Question: I am trying to do like : I have one imageView with image and I add another Image view of same dimensions with light Text color background. And i need to clear / erase the portion of above image to erase. So that from that portion, below image will be clear. Image i attached
And as i moved touch on screen, that portion should be clear.
Any help please
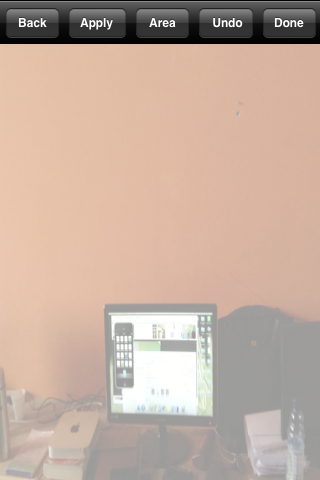
Answer: Create one Scratch-view class and put your Scratch 'transparent' image in 'initMethod' like:-
'''
- (id)initWithFrame:(CGRect)frame {
self = [super initWithFrame:frame];
if (self) {
scratchable = [UIImage imageNamed:@"scratchable.jpg"].CGImage;
width = CGImageGetWidth(scratchable);
height = CGImageGetHeight(scratchable);
self.opaque = NO;
CGColorSpaceRef colorspace = CGColorSpaceCreateDeviceGray();
CFMutableDataRef pixels = CFDataCreateMutable( NULL , width * height );
alphaPixels = CGBitmapContextCreate( CFDataGetMutableBytePtr( pixels ) , width , height , 8 , width , colorspace , kCGImageAlphaNone );
provider = CGDataProviderCreateWithCFData(pixels);
CGContextSetFillColorWithColor(alphaPixels, [UIColor blackColor].CGColor);
CGContextFillRect(alphaPixels, frame);
CGContextSetStrokeColorWithColor(alphaPixels, [UIColor whiteColor].CGColor);
CGContextSetLineWidth(alphaPixels, 20.0);
CGContextSetLineCap(alphaPixels, kCGLineCapRound);
CGImageRef mask = CGImageMaskCreate(width, height, 8, 8, width, provider, nil, NO);
scratched = CGImageCreateWithMask(scratchable, mask);
CGImageRelease(mask);
CGColorSpaceRelease(colorspace);
}
return self;
}
'''
and also create second view class for display image of background after Scratch
Bellow this example is much useful to you try with this:-
<URL>